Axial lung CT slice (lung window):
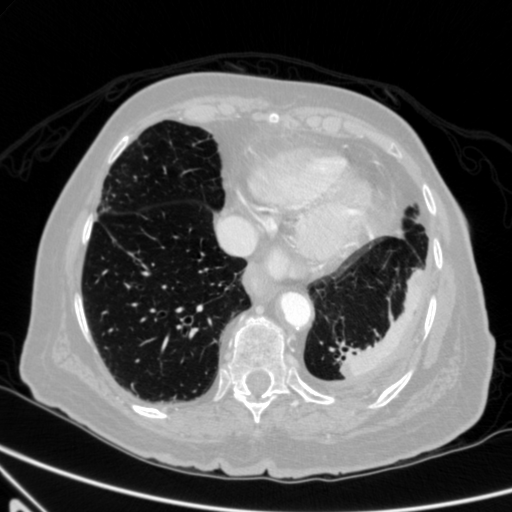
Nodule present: no